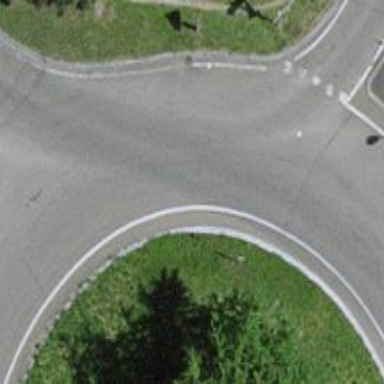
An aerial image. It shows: Secondary road with asphalt surface leading to roundabout.